Question: I implemented a minimal verifiable example below that replicates the issue.
I have is after that a 'QLabel' count down arrives to '00:00', I would like the application to shut down automatically. But this is not happening and I obtain from compiler the following error:
'non-object type 'char *(const char *, int) throw()' is not assignable'
Below the minimal verifiable example code

'''
#include <QMainWindow>
#include <QTime>
#include <QTimer>
#include <QProcess>
QT_BEGIN_NAMESPACE
namespace Ui { class MainWindow; }
QT_END_NAMESPACE
class MainWindow : public QMainWindow
{
Q_OBJECT
public:
MainWindow(QWidget *parent = nullptr);
~MainWindow();
void stopAtZeroCountDown();
public slots:
void timerUpdate();
private:
Ui::MainWindow *ui;
QTimer *timer;
QTime time;
QProcess *stopAtZero;
};
'''
'''
MainWindow::MainWindow(QWidget *parent)
: QMainWindow(parent)
, ui(new Ui::MainWindow)
{
ui->setupUi(this);
stopAtZeroCountDown();
ui->countDown->setText("1:00");
time.setHMS(0,1,0);
timer = new QTimer(this);
connect(timer, SIGNAL(timeout()), this, SLOT(timerUpdate()));
timer->start(1000);
}
MainWindow::~MainWindow()
{
delete ui;
}
void MainWindow::stopAtZeroCountDown()
{
this->stopAtZero = new QProcess(this);
this->stopAtZero->setProcessChannelMode(QProcess::MergedChannels);
connect(this->stopAtZero, QOverload<int, QProcess::ExitStatus>::of(&QProcess::finished),
<URL>{
qDebug() << "[EXEC] FINISHED: " << exitCode << exitStatus;
index = ui->countDown->setText("00:00"); // <-- Error here
if(&index)
{
this->stopAtZero->start(QStringLiteral("/bin/sh"), QStringList() << QStringLiteral("/path/to/shutdown_executable.sh"));
};
});
}
void MainWindow::timerUpdate()
{
time = time.addSecs(-1);
ui->countDown->setText(time.toString("mm:ss"));
}
'''
Below the compilation error, and also <URL>
> '''
/home/emanuele/catkin_docking_ws/src/lidarlauncher/src/lidarlauncher/mainwindow.cpp:
In lambda function:
/home/emanuele/catkin_docking_ws/src/lidarlauncher/src/lidarlauncher/mainwindow.cpp:113:40: error: could not convert
'this->MainWindow::ui->Ui::MainWindow::<anonymous>.Ui_MainWindow::labelCountDown->QLabel::setNum(0)'
from 'void' to 'bool'
if(ui->labelCountDown->setNum(00))
'''
'''
MainWindow::MainWindow(QWidget *parent)
: QMainWindow(parent)
, ui(new Ui::MainWindow)
{
ui->setupUi(this);
//ui->countDown->setText(time.toString("hh:mm:ss"));
ui->countDown->setText("1:00");
//ui->countDown->setText(time.toString("mm:ss"));
time.setHMS(0,1,0);
timer = new QTimer(this);
connect(timer, SIGNAL(timeout()), this, SLOT(timerUpdate()));
timer->start(1000);
connect(this->stopAtZero, &QProcess::readyReadStandardOutput, [this, script = this->stopAtZero](){
QString s = QString::fromUtf8(script->readAll());
qDebug() << "[EXEC] DATA: " << s;
if (ui->countDown->setText("00:00")) { // <-- error here
this->stopAtZero->start(QStringLiteral("/bin/sh"), QStringList() << QStringLiteral("/home/emanuele/catkin_docking_ws/src/lidarboatsproject/stop_lidar_deck_and_gui.sh"));
}
});
}
'''
So far I consulted the <URL> to help me solve the problem but without success.
I know that the problem is caused by an assignment that should be a 'QString' as I am trying to capture the '00:00' format of the timer.
I also consulted <URL> and those are all clear examples to me, with the only difference that here I am using qt components such as in this case a 'QLabel', it might be a simple error but I am getting a bit confused.
Thanks for pointing to the right direction for solving this issue.
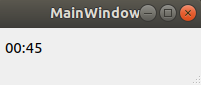
Answer: You seem to have some code that look like this:
If you read the <URL> correctly, you'll see that there is a problem with the code you presented.
The Qt documentation says that the 'setText' returns 'void'. In other words, that function return nothing.
Yet, you try to get the result of the function to test in the if statement:
'''
// call to setText
// v-----------------------------v
if (ui->countDown->setText("00:00")) {
// ...
}
'''
What the compiler sees is something like this:
'''
if (/* expression that returns void */) {
// ...
}
'''
This is not valid. You cannot do 'if (void())'. What would it even do?
Whatever you're trying to test with this if statement, it will have to be done another way.
---
I will try to guess what you're trying to do for the following, so it may be less accurate.
My guess is that you're trying to test if the countdown is equal to '00:00' in order to shutdown. Let me help you there.
You want to execute something when the timer has finished. This should be done in your timer update member function:
'''
void MainWindow::timerUpdate()
{
time = time.addSecs(-1);
ui->countDown->setText(time.toString("mm:ss"));
// Check if we have a zero time on this tick
if (time == QTime(0, 0)) {
// put your code into the shutdown_function to make the shutdown
shutdown_function();
}
}
'''
Here in each ticks, we test if the time is equal to a zero time. When it is, we proceed to execute the shutdown function.